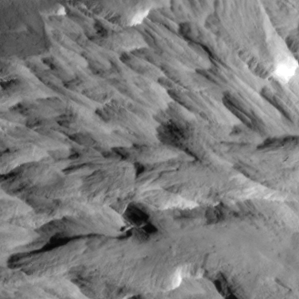
Label: non_frost